Question: Count the number of objects in the diagram.
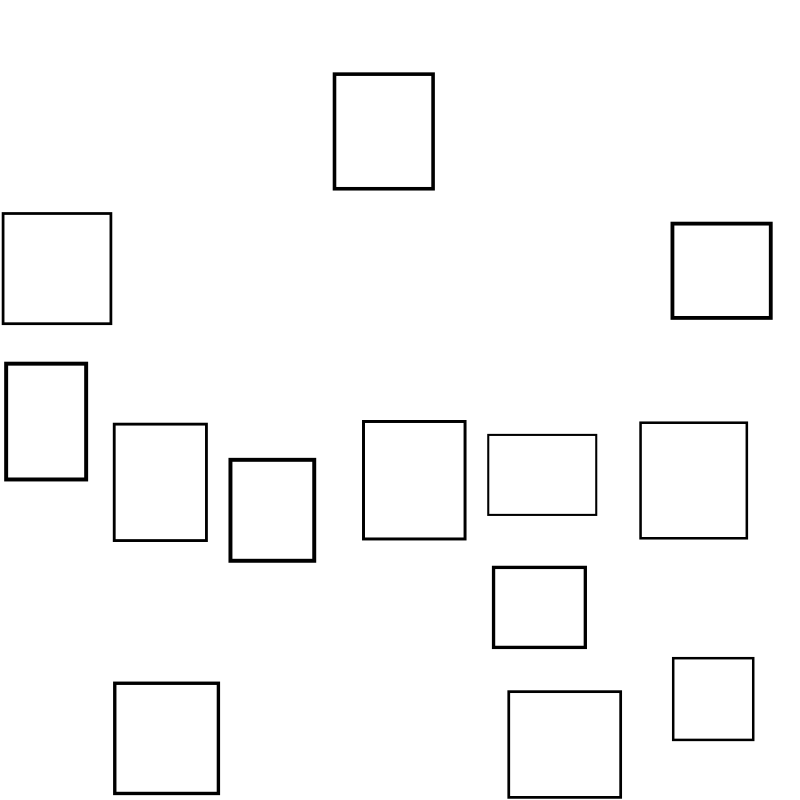
Answer: 13